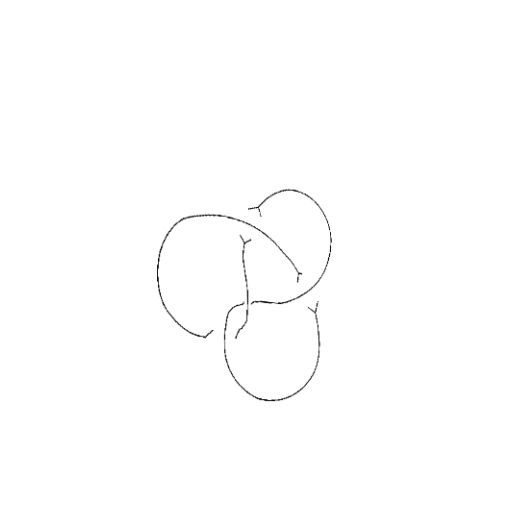
Crossing number: 4